Question: I'm using Spring to handle security in my JSF application. I have a login page at '/login' and I've configured Spring like this:
'''
<http authentication-manager-ref="authenticationManager">
<intercept-url pattern="/login" access="IS_AUTHENTICATED_ANONYMOUSLY" />
<intercept-url pattern="/admin" access="ROLE_ADMIN" />
<intercept-url pattern="/javax.faces.resource/**" access="IS_AUTHENTICATED_ANONYMOUSLY" />
<intercept-url pattern="/**" access="ROLE_ADMIN,ROLE_USER" />
<form-login login-page="/login" authentication-failure-url="/login" />
<logout logout-url="/logout" />
</http>
'''
I want the admin page at '/admin' to be available only for users with the 'ROLE_ADMIN' role. Users with 'ROLE_ADMIN' or 'ROLE_USER' may access pages starting from the application root.
When I login with a user having either role I see the page you should see after login. However, whatever my next action may be I get redirected to '/login' like I'm not logged in. Can someone please explain this as I'm trying to get this thing to work for a day now. I've been reading the Spring 3.1.x documentation but it doesn't give me a clue about how to solve the problem. I'm running Spring 3.1.1.Release by the way.
Extra bonus info: the page you should see after login has an element that should only render if the user had 'ROLE_ADIN'. I can see that element after login. The problems began when I implemented PrettyFaces. I've searched the web for common problems and only came up with that the PrettyFaces filter should appear after the Spring security filter. This is the case so it should work right?
I've updated my config to use expressions. However the problem still exists.
'''
<http authentication-manager-ref="authenticationManager" use-expressions="true">
<intercept-url pattern="/login" access="permitAll" />
<intercept-url pattern="/admin" access="hasRole('ROLE_ADMIN')" />
<intercept-url pattern="/javax.faces.resource/**" access="permitAll" />
<intercept-url pattern="/**" access="hasAnyRole('ROLE_ADMIN','ROLE_USER')" />
<form-login login-page="/login" authentication-failure-url="/login" />
<logout logout-url="/logout" />
</http>
'''
Output in Firebug's console just after login (the page tries an AJAX call):

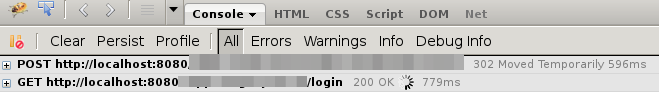
Answer: First, always debug Spring Security when having problems (add 'log4j.logger.org.springframework.security=DEBUG').
Second, I think that you wanted <URL>:
'''
<intercept-url pattern="/**" access="hasAnyRole(ROLE_ADMIN,ROLE_USER)" />
'''
plus add 'use-expressions="true"' to 'http':
'''
<http authentication-manager-ref="authenticationManager" use-expressions="true">
'''
to allow 'ROLE_ADMIN' xor 'ROLE_USER' users to access page. In your current config user must have both roles to access '/**'.